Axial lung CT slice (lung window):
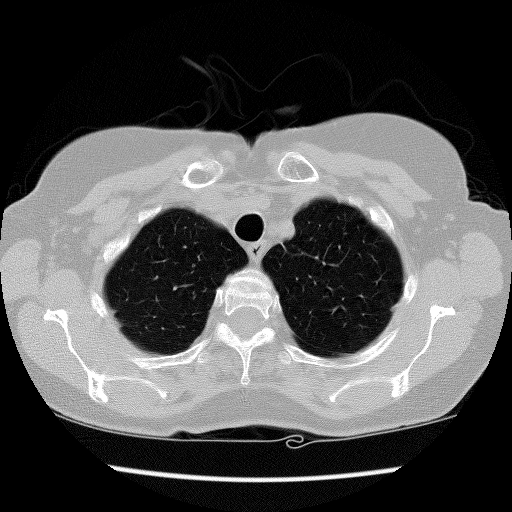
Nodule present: no